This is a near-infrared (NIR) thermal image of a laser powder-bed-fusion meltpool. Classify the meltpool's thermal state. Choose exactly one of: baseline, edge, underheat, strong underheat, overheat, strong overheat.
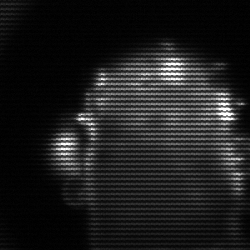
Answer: baseline